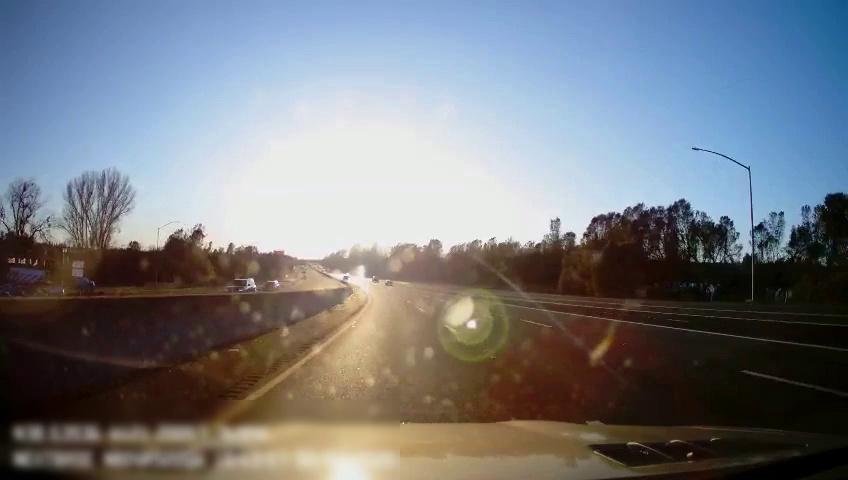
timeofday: Day
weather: Cloudy
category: Drivable Space
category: Drivable Space
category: Vehicles | SUV
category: Vehicles | Car
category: Vehicles | Car
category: Lanes | Alternate Lane
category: Lanes | Current Lane
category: Lanes | Current Lane
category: Lanes | Alternate Lane
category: Lanes | Alternate Lane
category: Lanes | Alternate Lane